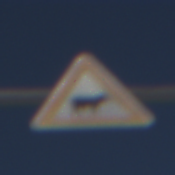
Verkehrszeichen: ViehtriebLinks
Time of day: MorningAfternoon
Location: Outdoor (Nature)
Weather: PartlyCloudy
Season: Winter
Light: Natural